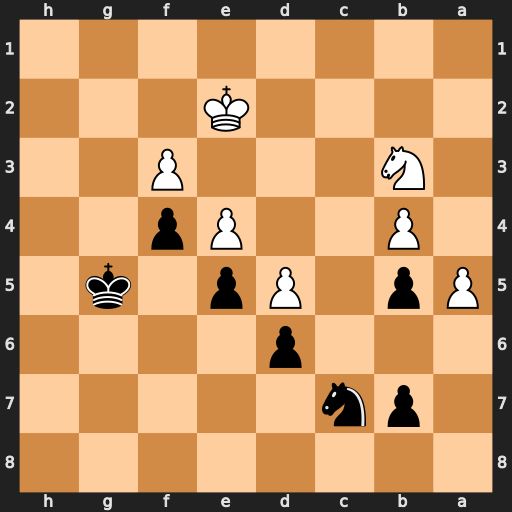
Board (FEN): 8/1pn5/3p4/Pp1Pp1k1/1P2Pp2/1N3P2/4K3/8
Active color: b
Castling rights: -
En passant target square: -
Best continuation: Na6 Nd2 Nxb4